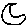
Label: moon